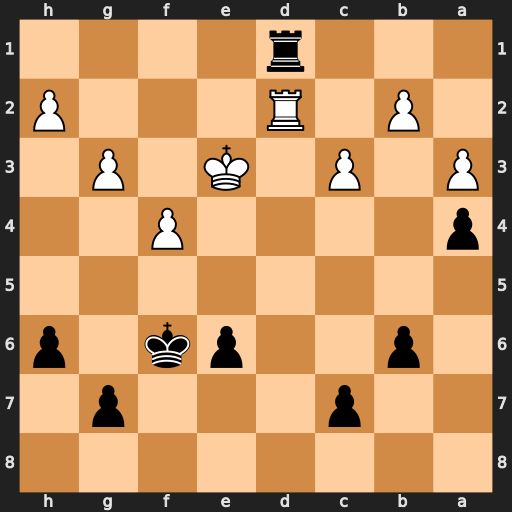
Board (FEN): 8/2p3p1/1p2pk1p/8/p4P2/P1P1K1P1/1P1R3P/3r4
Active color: b
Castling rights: -
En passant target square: -
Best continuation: Rxd2 Kxd2 Kf5 Ke3 Kg4